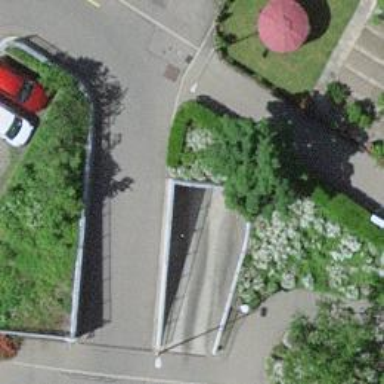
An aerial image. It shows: Retaining wall.